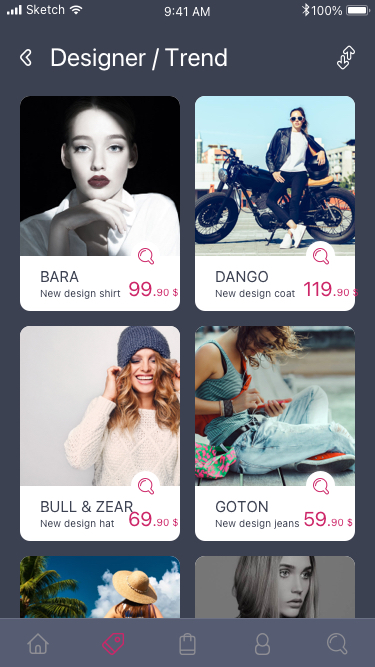
Text in this UI design:
New design shirt
BARA
99.90 $
New design coat
DANGO
119.90 $
New design hat
BULL & ZEAR
69.90 $
New design jeans
GOTON
59.90 $
Designer / Trend